Question: Is this "artifact" fixable?

Here's a Fiddle: <URL>
'''
$('#container').highcharts({
chart: {
type: 'area'
},
series: [{
name: 'A',
data: [10358, 10295, 10104 ]
}, {
name: 'B',
data: [18000, 17000, 16000]
}]
});
'''
I've tried playing with 'min' and 'pointPlacement' to no avail.
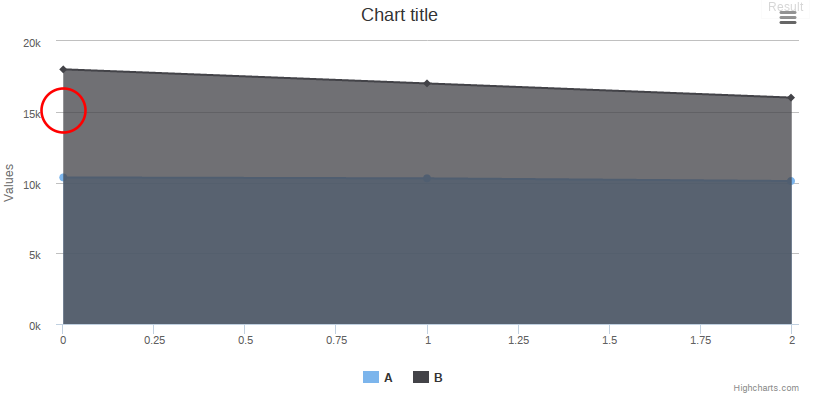
Answer: Use 'minPadding' and 'maxPadding', see: <URL>